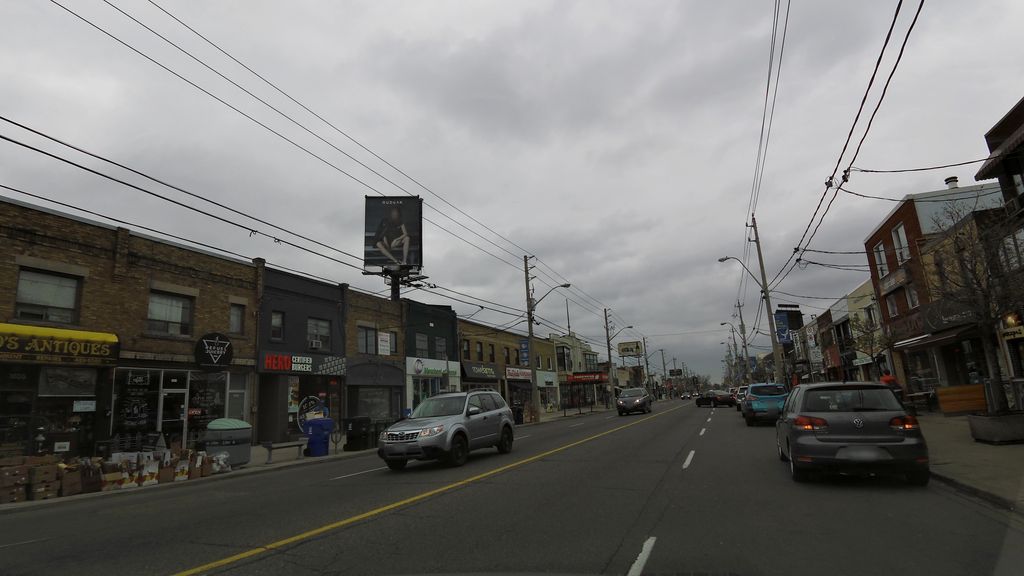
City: toronto